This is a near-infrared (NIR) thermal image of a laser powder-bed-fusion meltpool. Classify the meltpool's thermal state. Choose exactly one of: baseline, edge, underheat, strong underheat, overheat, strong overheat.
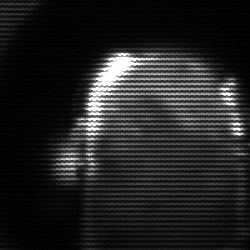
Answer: baseline